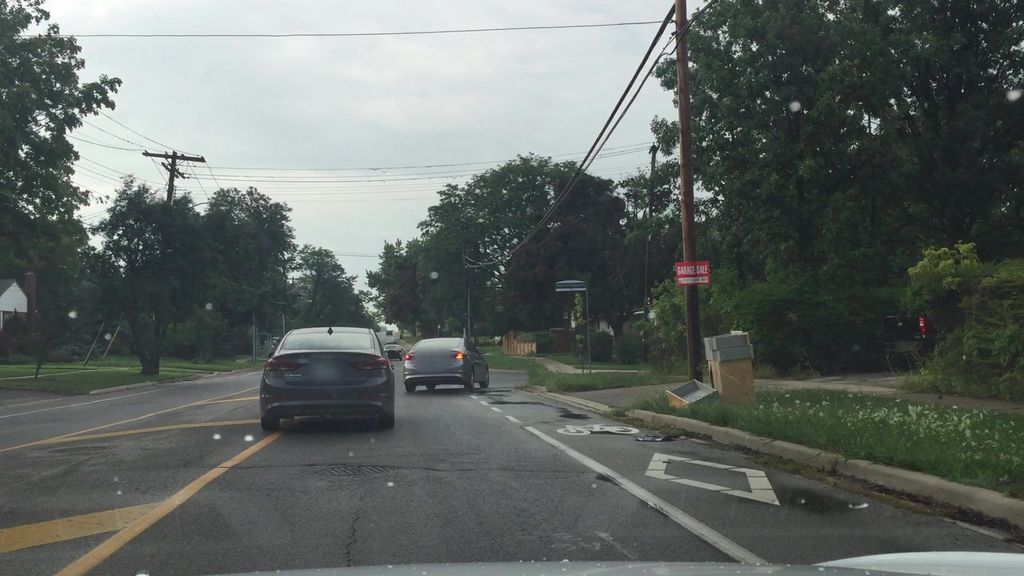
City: toronto